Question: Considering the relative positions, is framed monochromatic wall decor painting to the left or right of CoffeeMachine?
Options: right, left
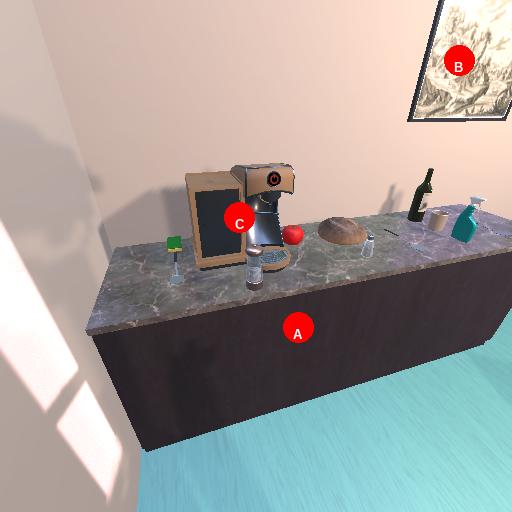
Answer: right